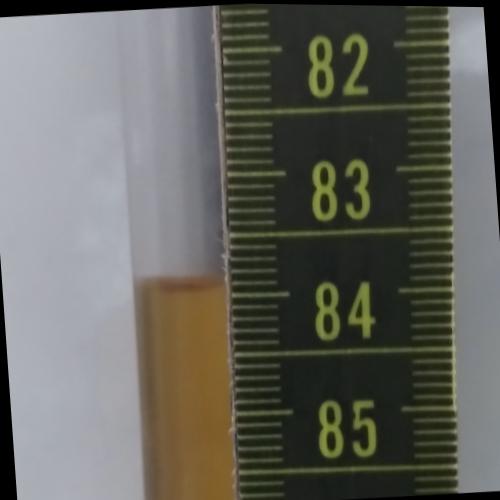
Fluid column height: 83.9 cm